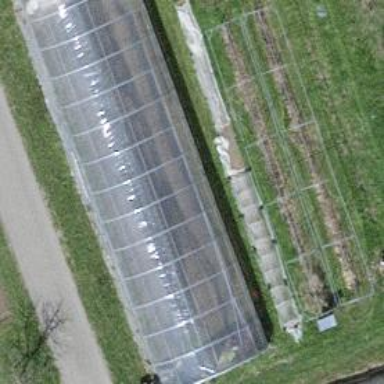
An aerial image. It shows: Greenhouse used for horticulture.